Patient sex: M
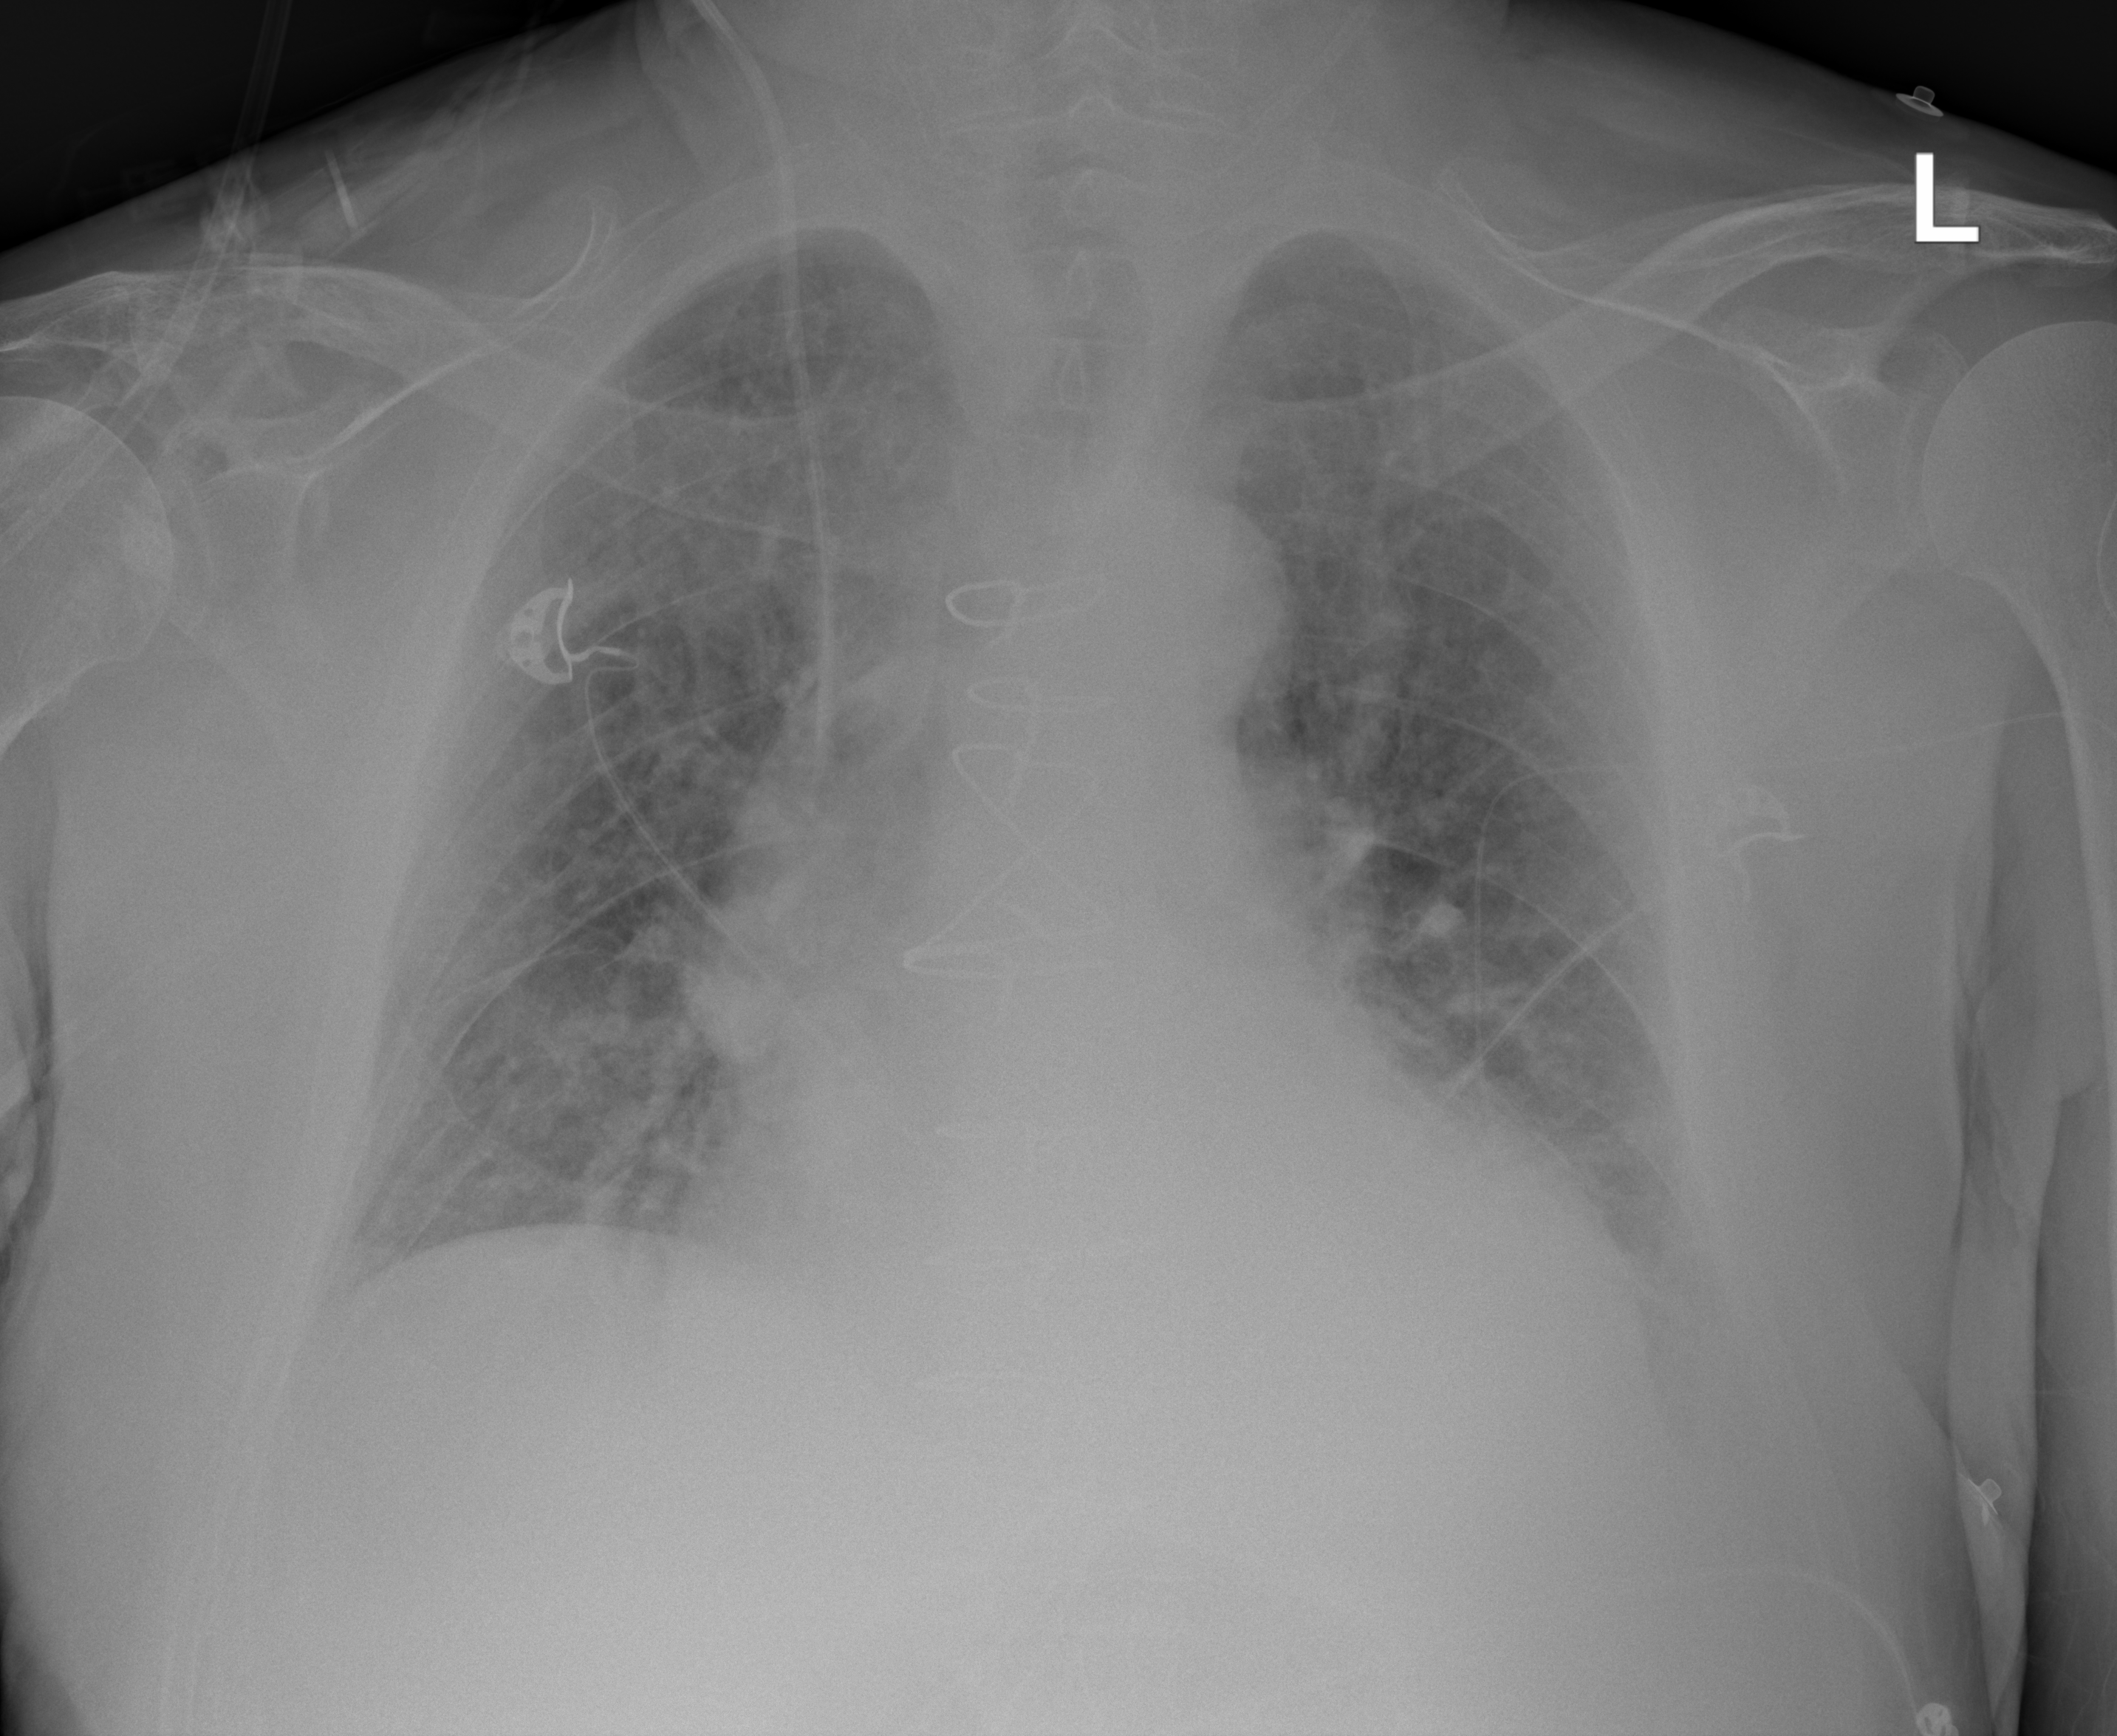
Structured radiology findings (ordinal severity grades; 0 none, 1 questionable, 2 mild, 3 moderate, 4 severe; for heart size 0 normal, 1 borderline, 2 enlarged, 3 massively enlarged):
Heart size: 0
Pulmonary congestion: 2
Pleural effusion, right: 0
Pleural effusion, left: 2
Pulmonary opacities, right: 2
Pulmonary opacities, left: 2
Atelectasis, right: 2
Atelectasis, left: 2